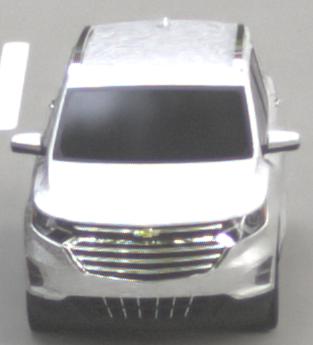
Make: Chevrolet
Model: Equinox
Detailed model: Gen. 2
Model produced from: 2015
Model produced until: 2017
Doors: 5
Color: white
Road condition: dry road
Daytime: morning or afternoon
Contrast: low contrast